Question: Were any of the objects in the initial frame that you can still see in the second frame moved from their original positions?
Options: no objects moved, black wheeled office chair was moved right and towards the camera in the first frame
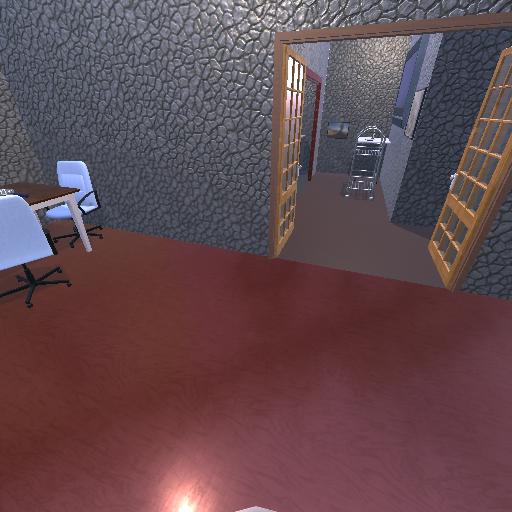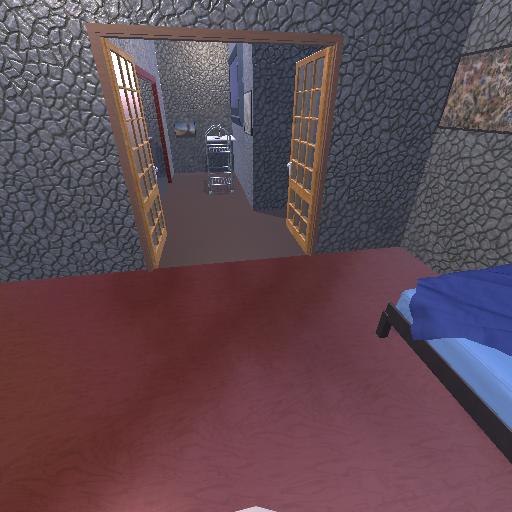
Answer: no objects moved